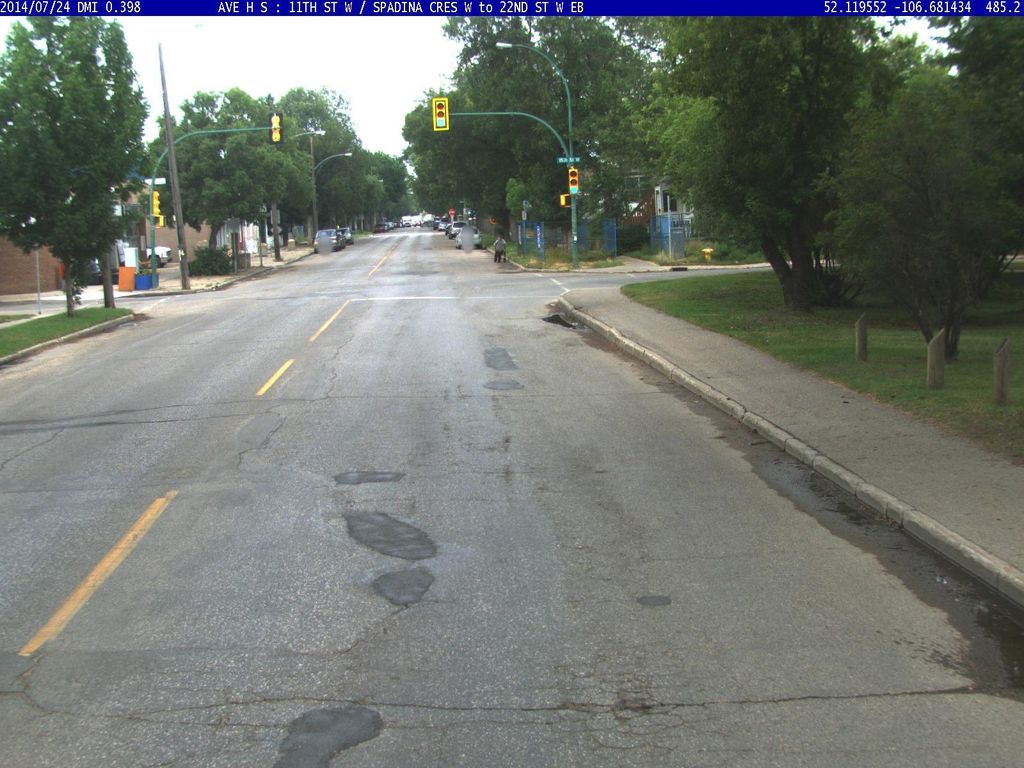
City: saskatoon